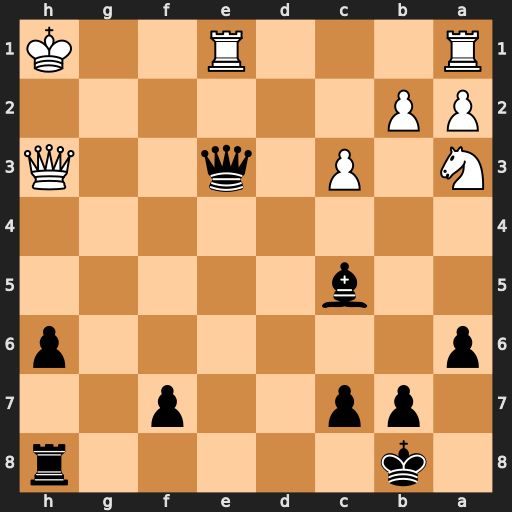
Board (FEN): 1k5r/1pp2p2/p6p/2b5/8/N1P1q2Q/PP6/R3R2K
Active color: b
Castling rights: -
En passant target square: -
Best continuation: Qxh3#